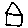
Label: house